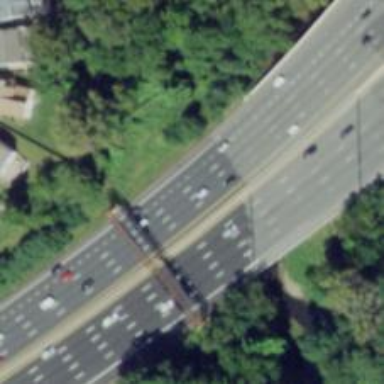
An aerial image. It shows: Urban freeway or expressway.